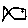
Label: fish